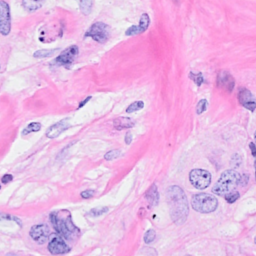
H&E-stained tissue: Breast